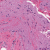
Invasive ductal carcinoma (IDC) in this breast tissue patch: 0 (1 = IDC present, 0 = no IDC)